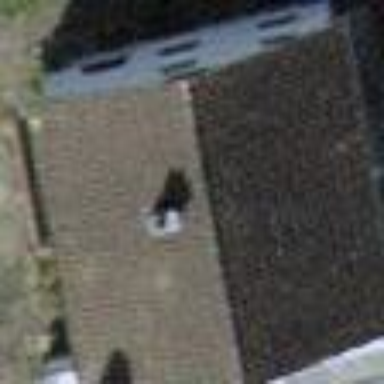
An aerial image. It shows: Gabled building with roof made of brown roof tiles. The tiles are oriented across the roof.